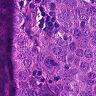
Metastatic tissue present: yes